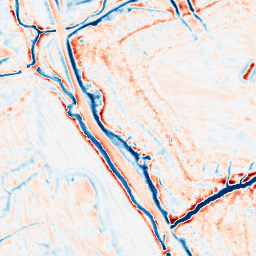
Category: edge_preserving
Decomposition family: bilateral
Decomposition parameters: d: 15
sigma_color: 75
sigma_space: 75
Upsampling method: lanczos
Upsampling parameters: scale: 8
Upsampling scale: 8